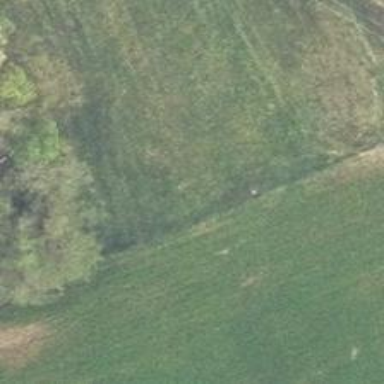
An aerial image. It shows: Hunting stand.